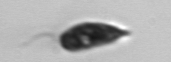
Label: Euglena